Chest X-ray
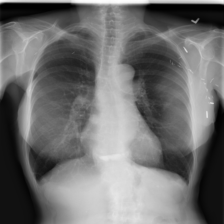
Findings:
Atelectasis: negative
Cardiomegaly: negative
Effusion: negative
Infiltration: negative
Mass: negative
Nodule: negative
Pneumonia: negative
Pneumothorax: negative
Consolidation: negative
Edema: negative
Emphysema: positive
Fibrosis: negative
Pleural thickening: negative
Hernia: negative